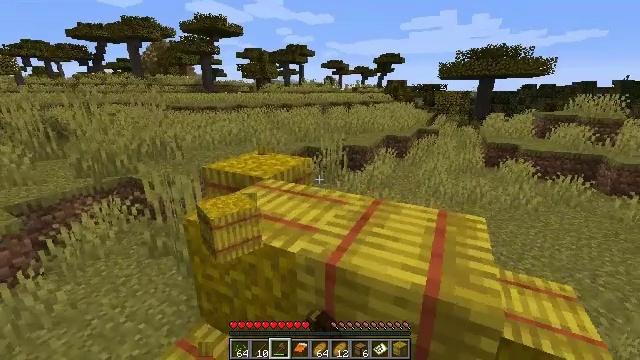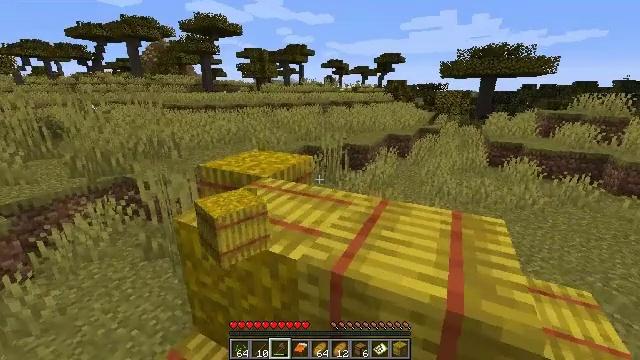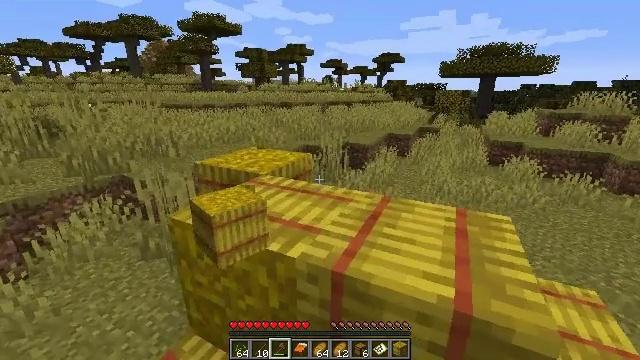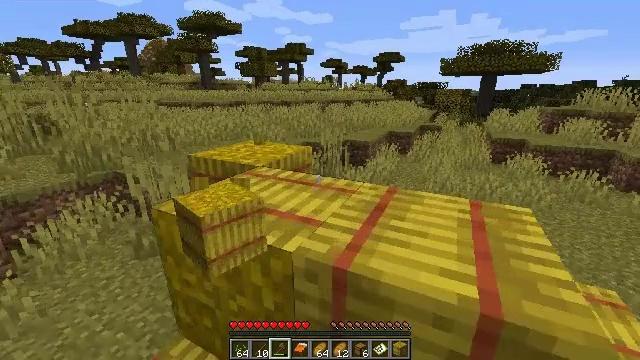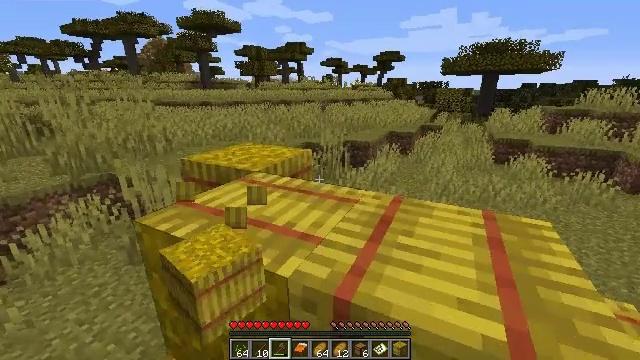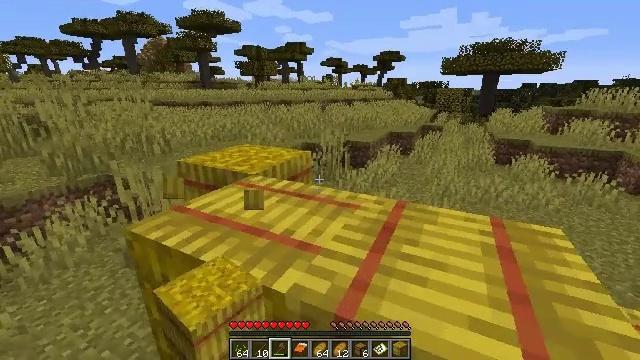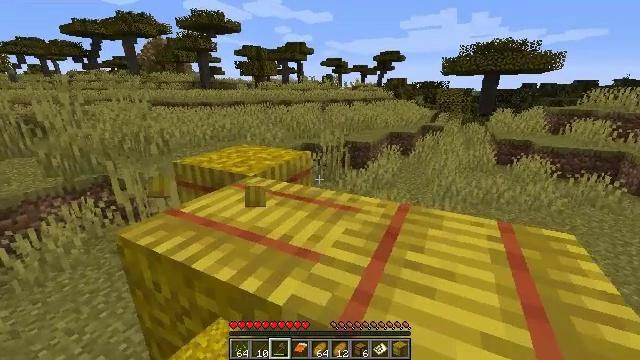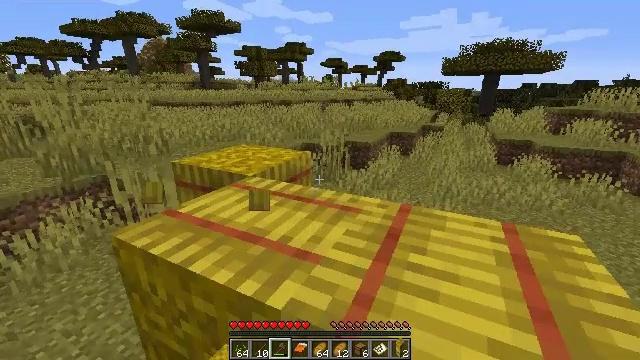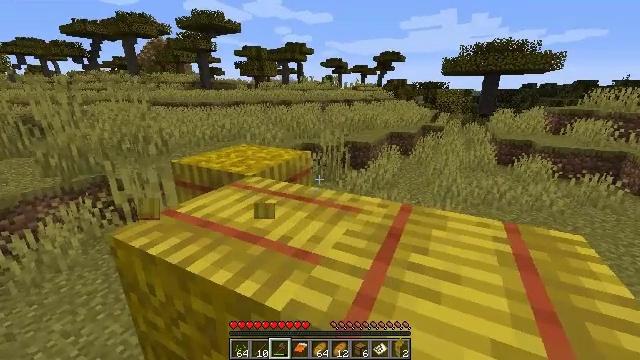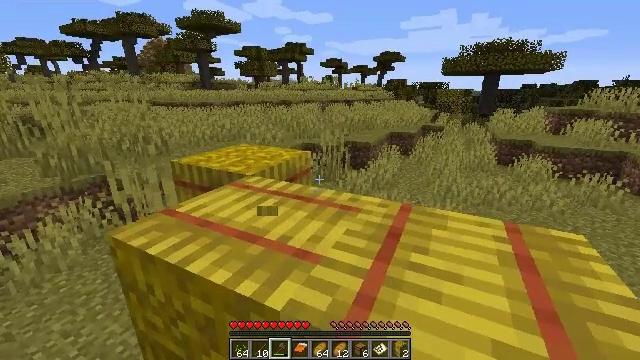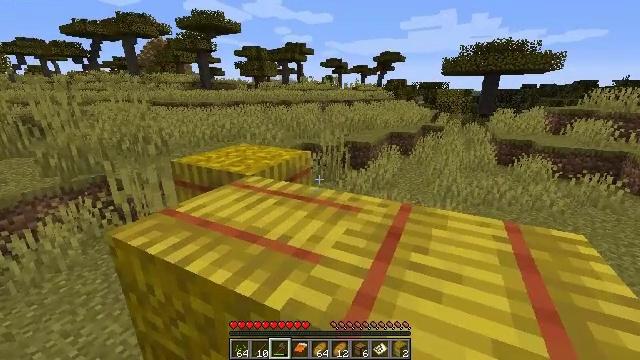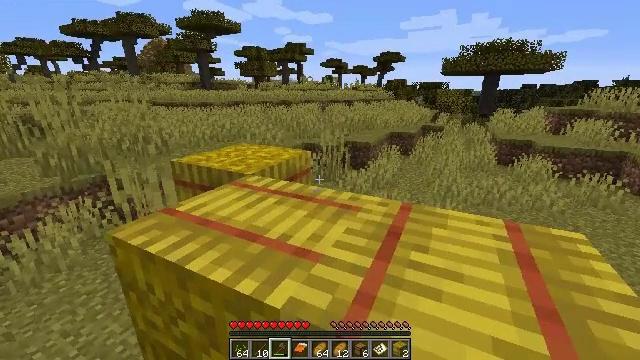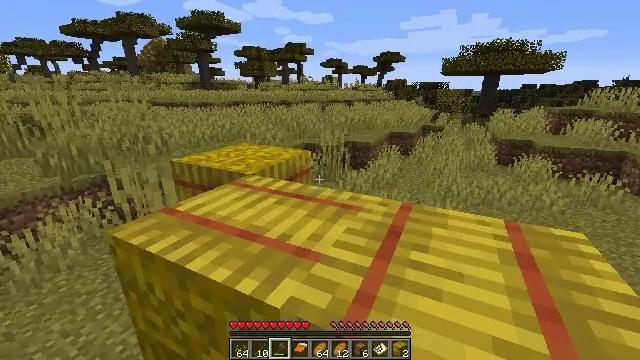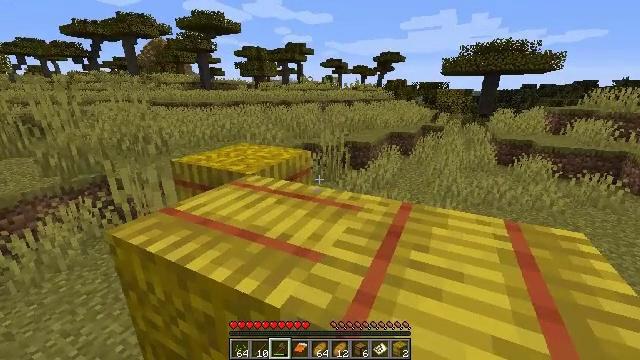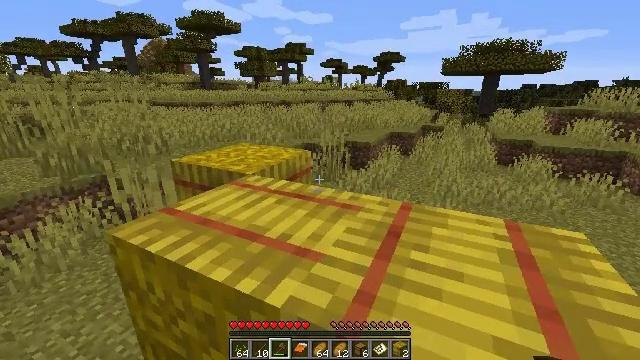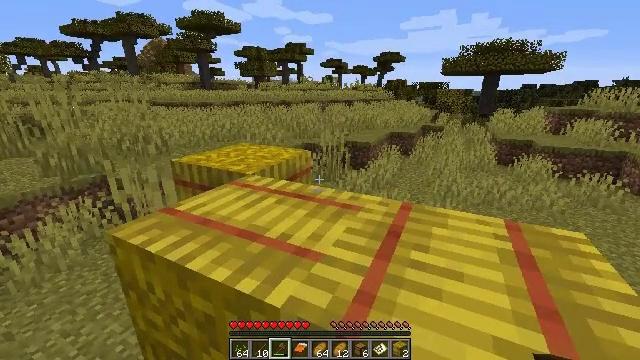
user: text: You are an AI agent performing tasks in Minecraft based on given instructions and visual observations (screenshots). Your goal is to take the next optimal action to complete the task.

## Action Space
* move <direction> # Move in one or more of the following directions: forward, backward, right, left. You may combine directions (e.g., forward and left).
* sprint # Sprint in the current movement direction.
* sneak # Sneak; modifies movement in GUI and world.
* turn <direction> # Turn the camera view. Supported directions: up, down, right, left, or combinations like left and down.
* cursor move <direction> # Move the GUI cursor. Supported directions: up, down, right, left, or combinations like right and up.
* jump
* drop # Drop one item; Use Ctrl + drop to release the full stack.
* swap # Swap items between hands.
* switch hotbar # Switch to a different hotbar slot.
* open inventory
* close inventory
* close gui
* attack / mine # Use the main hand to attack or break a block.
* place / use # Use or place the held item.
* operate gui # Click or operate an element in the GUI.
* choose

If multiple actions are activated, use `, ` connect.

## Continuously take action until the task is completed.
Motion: motion action
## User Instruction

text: Mine a hay block from the field.
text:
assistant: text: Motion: move forward and move right, attack / mine, jump
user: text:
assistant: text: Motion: move forward and move right, attack / mine, jump
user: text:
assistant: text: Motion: attack / mine
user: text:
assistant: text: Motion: attack / mine
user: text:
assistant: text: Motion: attack / mine
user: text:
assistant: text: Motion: attack / mine
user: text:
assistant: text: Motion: attack / mine
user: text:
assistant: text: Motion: attack / mine
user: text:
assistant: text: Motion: attack / mine
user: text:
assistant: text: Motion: attack / mine
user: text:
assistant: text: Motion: attack / mine
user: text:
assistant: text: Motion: attack / mine
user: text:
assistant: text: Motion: attack / mine
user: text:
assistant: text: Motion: attack / mine
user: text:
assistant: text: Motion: attack / mine
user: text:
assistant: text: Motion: attack / mine
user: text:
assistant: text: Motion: turn down, attack / mine
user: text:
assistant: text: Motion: turn right and down, attack / mine
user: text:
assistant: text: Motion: turn down, attack / mine
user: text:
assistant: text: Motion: turn down, attack / mine
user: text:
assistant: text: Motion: turn down, attack / mine
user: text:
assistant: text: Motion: attack / mine
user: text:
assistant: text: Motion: attack / mine
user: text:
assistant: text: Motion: attack / mine
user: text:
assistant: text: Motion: attack / mine
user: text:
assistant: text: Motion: attack / mine
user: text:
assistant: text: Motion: attack / mine
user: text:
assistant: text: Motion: attack / mine
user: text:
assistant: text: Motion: attack / mine
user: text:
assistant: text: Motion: attack / mine